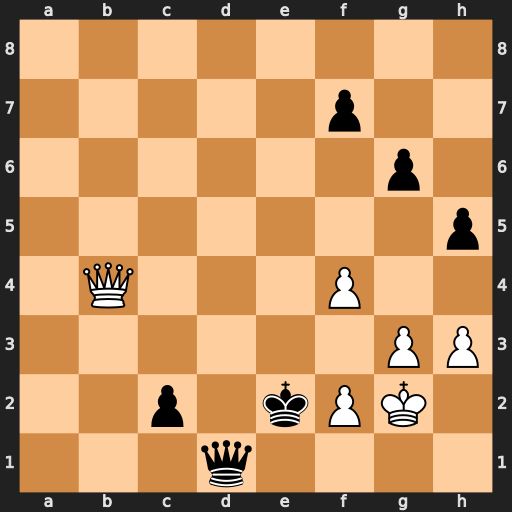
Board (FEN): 8/5p2/6p1/7p/1Q3P2/6PP/2p1kPK1/3q4
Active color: w
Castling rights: -
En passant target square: -
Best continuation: Qe4+ Kd2 Qe3#